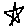
Label: star